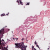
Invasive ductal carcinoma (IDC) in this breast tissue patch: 0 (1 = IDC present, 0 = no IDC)